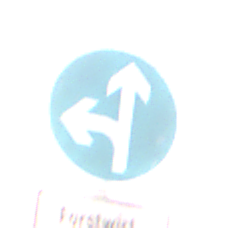
Verkehrszeichen: VorgeschriebeneFahrtrichtungGeradeausOderLinks
Zusatzzeichen unten: BesondereFahrzeugeUndTransportgueter7
Umgebung: Outdoor, Nature
Tageszeit: SunriseSunset
Wetter: PartlyCloudy
Licht: Natural
Jahreszeit: NotSpecified
Kontrast: MediumContrast